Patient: sex F, age 48
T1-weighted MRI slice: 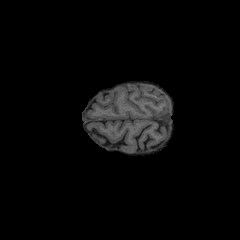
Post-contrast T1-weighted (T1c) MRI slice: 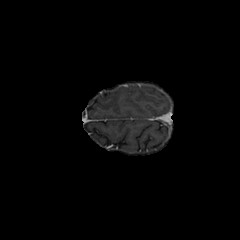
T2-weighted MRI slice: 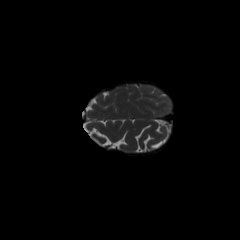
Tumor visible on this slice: no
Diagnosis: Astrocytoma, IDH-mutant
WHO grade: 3